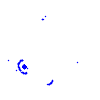
Particle: electron